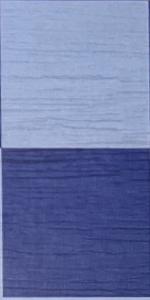
Label: Empty